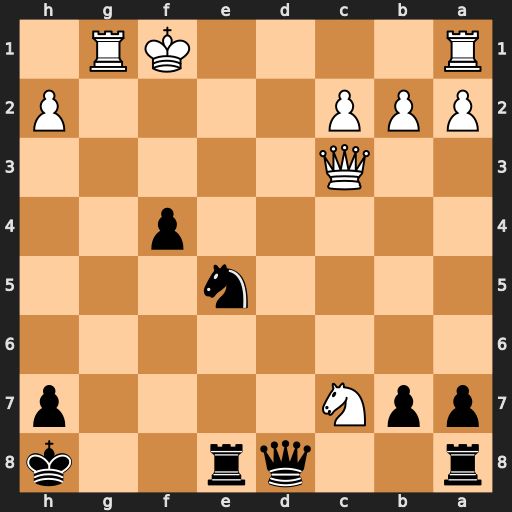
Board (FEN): r2qr2k/ppN4p/8/4n3/5p2/2Q5/PPP4P/R4KR1
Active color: b
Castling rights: -
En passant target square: -
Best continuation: Rc8 Nxe8 Rxc3